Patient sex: F
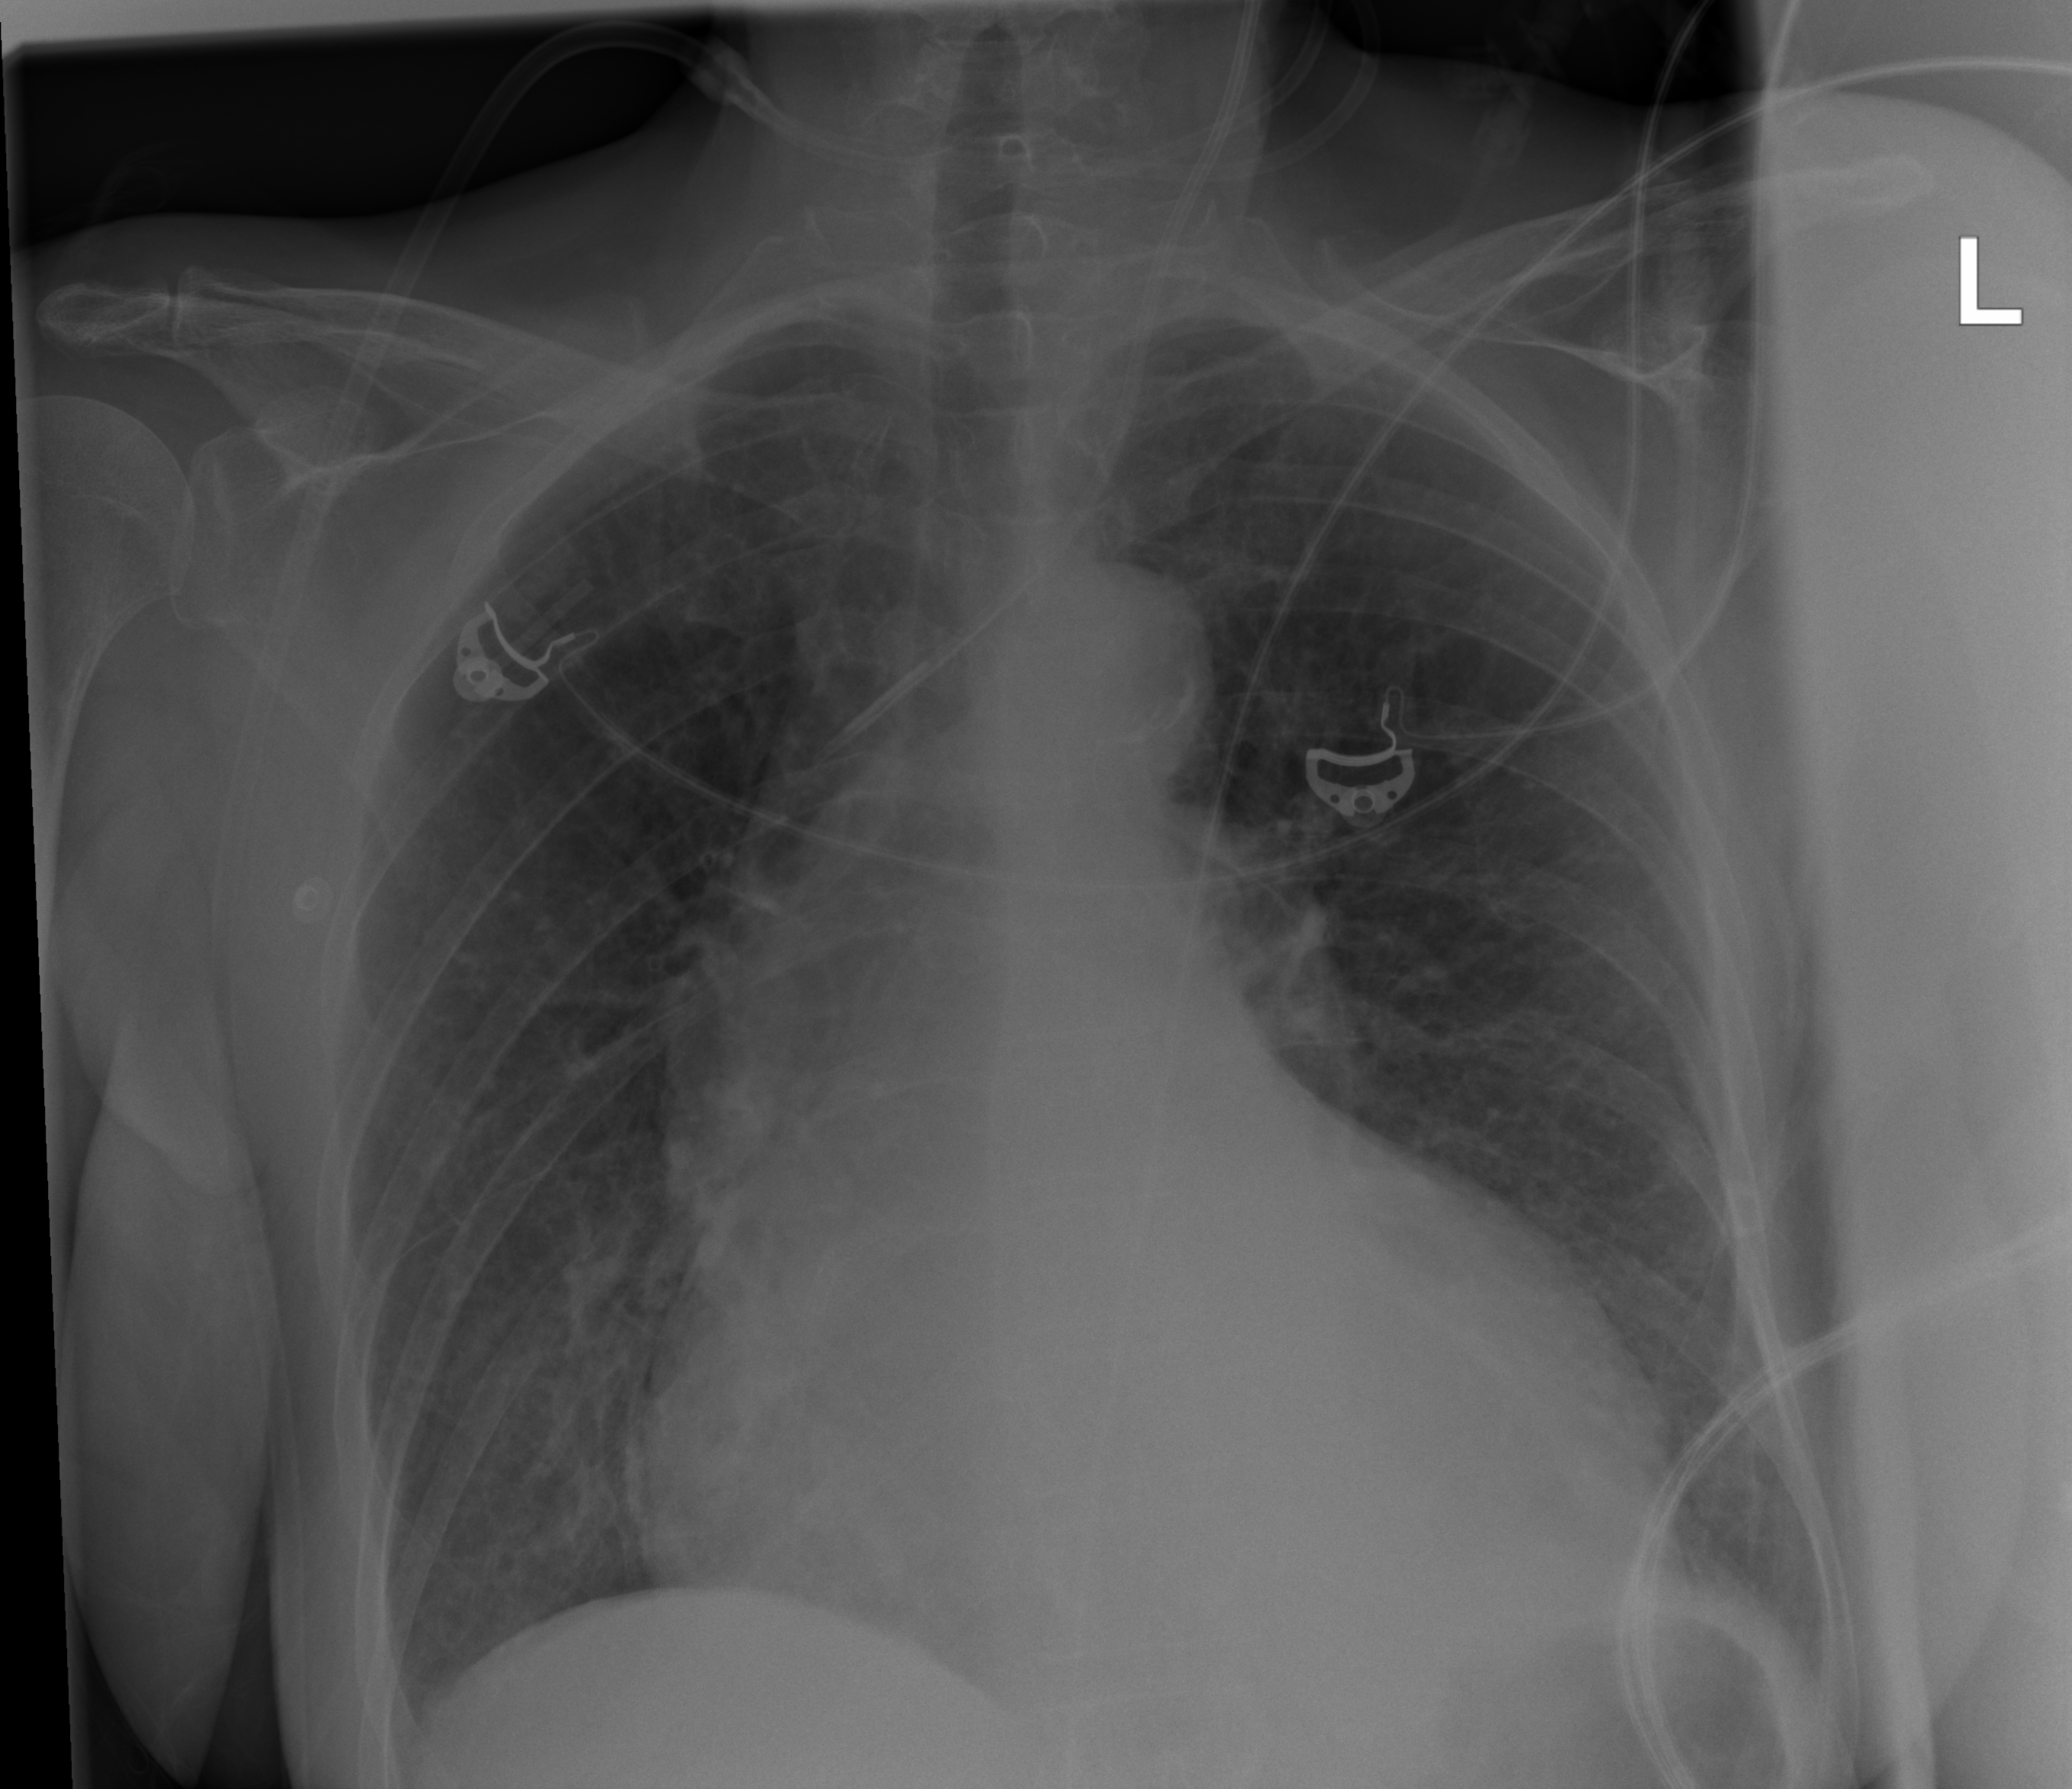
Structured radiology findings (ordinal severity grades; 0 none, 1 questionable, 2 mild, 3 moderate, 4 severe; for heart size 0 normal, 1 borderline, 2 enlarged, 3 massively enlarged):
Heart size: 3
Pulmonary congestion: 0
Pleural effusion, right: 2
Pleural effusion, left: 2
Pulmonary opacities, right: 0
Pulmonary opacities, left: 0
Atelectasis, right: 0
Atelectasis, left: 0